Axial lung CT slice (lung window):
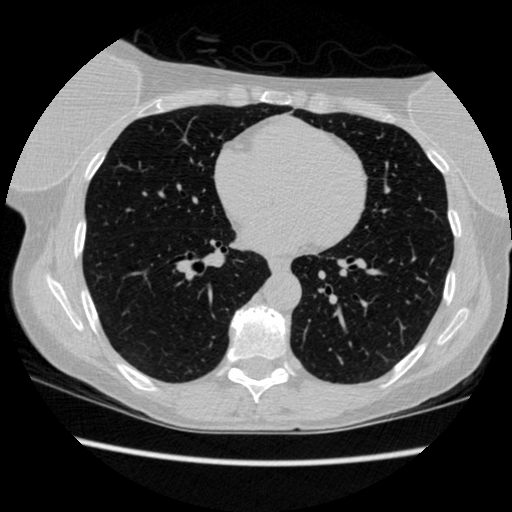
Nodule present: no